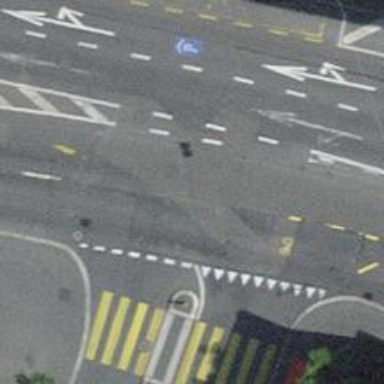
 there is cycleway that shares the busway."